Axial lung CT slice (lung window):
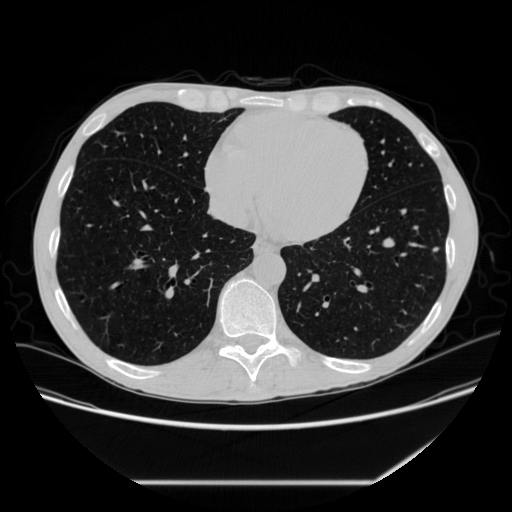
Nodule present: yes
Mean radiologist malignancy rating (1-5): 2